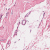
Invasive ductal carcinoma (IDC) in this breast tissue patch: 0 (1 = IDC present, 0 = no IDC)